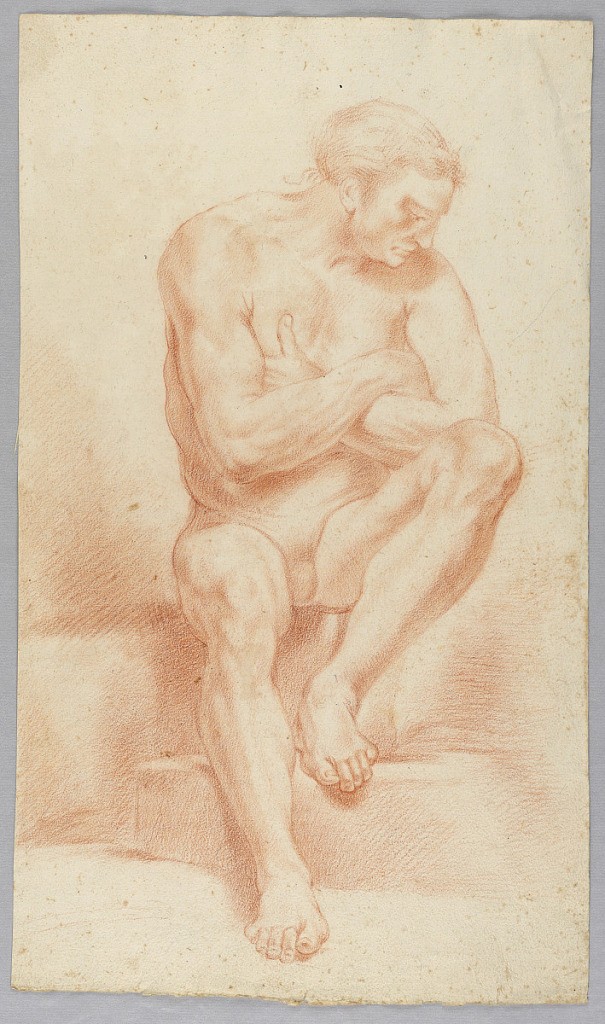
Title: Figural Studies
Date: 1550–1600
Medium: Red crayon on paper
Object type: Drawing
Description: Figure shown from the front, seated. The left foot stands upon a step. The arms are crossed. The head is lowered and turned towards the left shoulder.